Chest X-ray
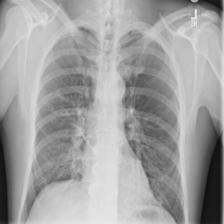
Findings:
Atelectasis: negative
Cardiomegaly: negative
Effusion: negative
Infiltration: negative
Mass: negative
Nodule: negative
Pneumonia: negative
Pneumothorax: negative
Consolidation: negative
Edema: negative
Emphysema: negative
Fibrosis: negative
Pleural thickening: negative
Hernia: negative